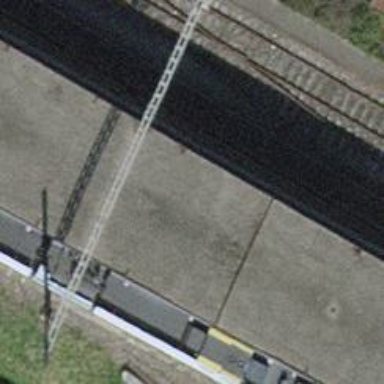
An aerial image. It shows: Asphalt steps along the road.